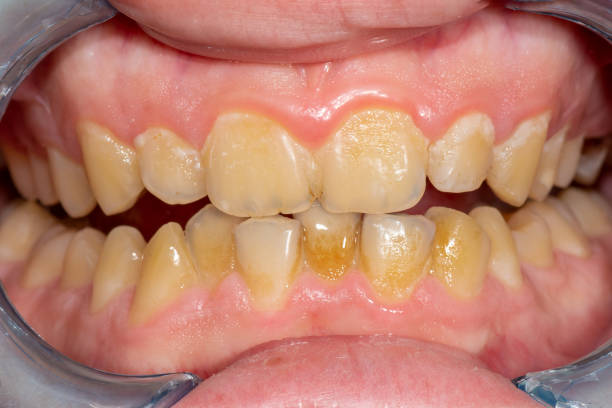
Condition: Calculus